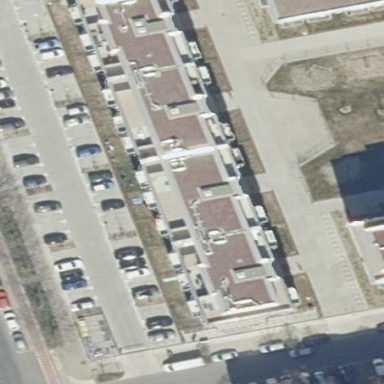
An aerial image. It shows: Flat-roofed apartment building.